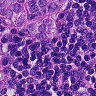
Metastatic tissue present: yes